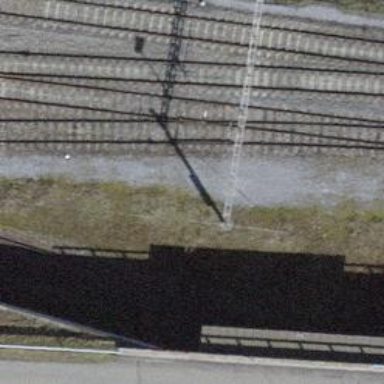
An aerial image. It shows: Rail siding with electrified contact lines for trains.